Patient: sex F, age 43
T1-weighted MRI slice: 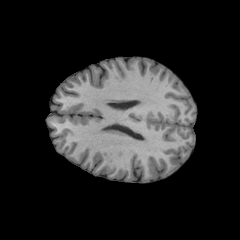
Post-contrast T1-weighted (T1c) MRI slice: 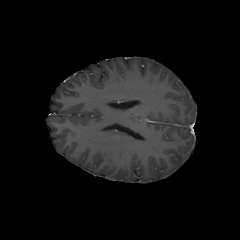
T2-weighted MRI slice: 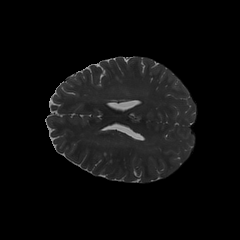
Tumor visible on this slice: no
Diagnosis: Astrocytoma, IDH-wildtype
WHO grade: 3